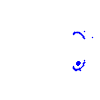
Particle: kaon